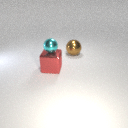
large brown metal sphere to the right of large red metal cube